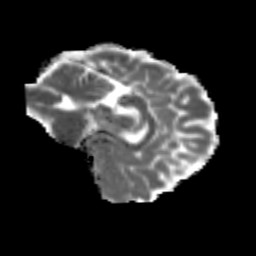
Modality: MD
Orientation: sagittal
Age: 24
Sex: male
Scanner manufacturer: siemens
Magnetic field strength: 3 T
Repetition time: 3.5 s
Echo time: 0.113 s